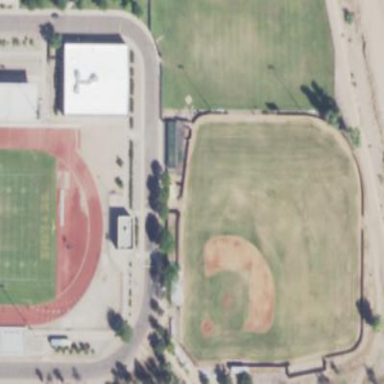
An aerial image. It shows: Baseball pitch enclosed by fence.